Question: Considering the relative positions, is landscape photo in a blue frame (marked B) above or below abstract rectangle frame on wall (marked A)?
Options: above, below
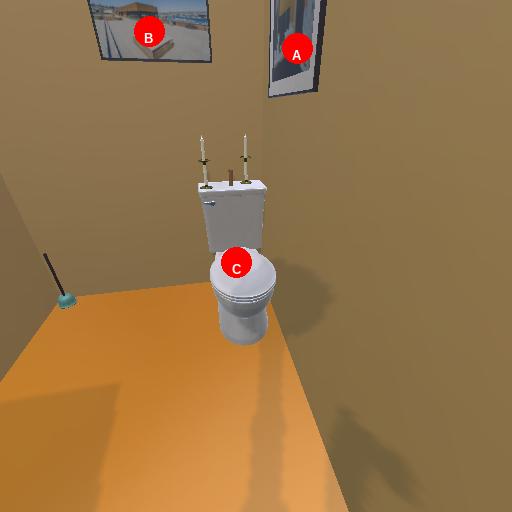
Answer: above